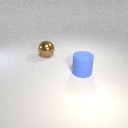
large blue rubber cylinder in front of large brown metal sphere